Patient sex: F
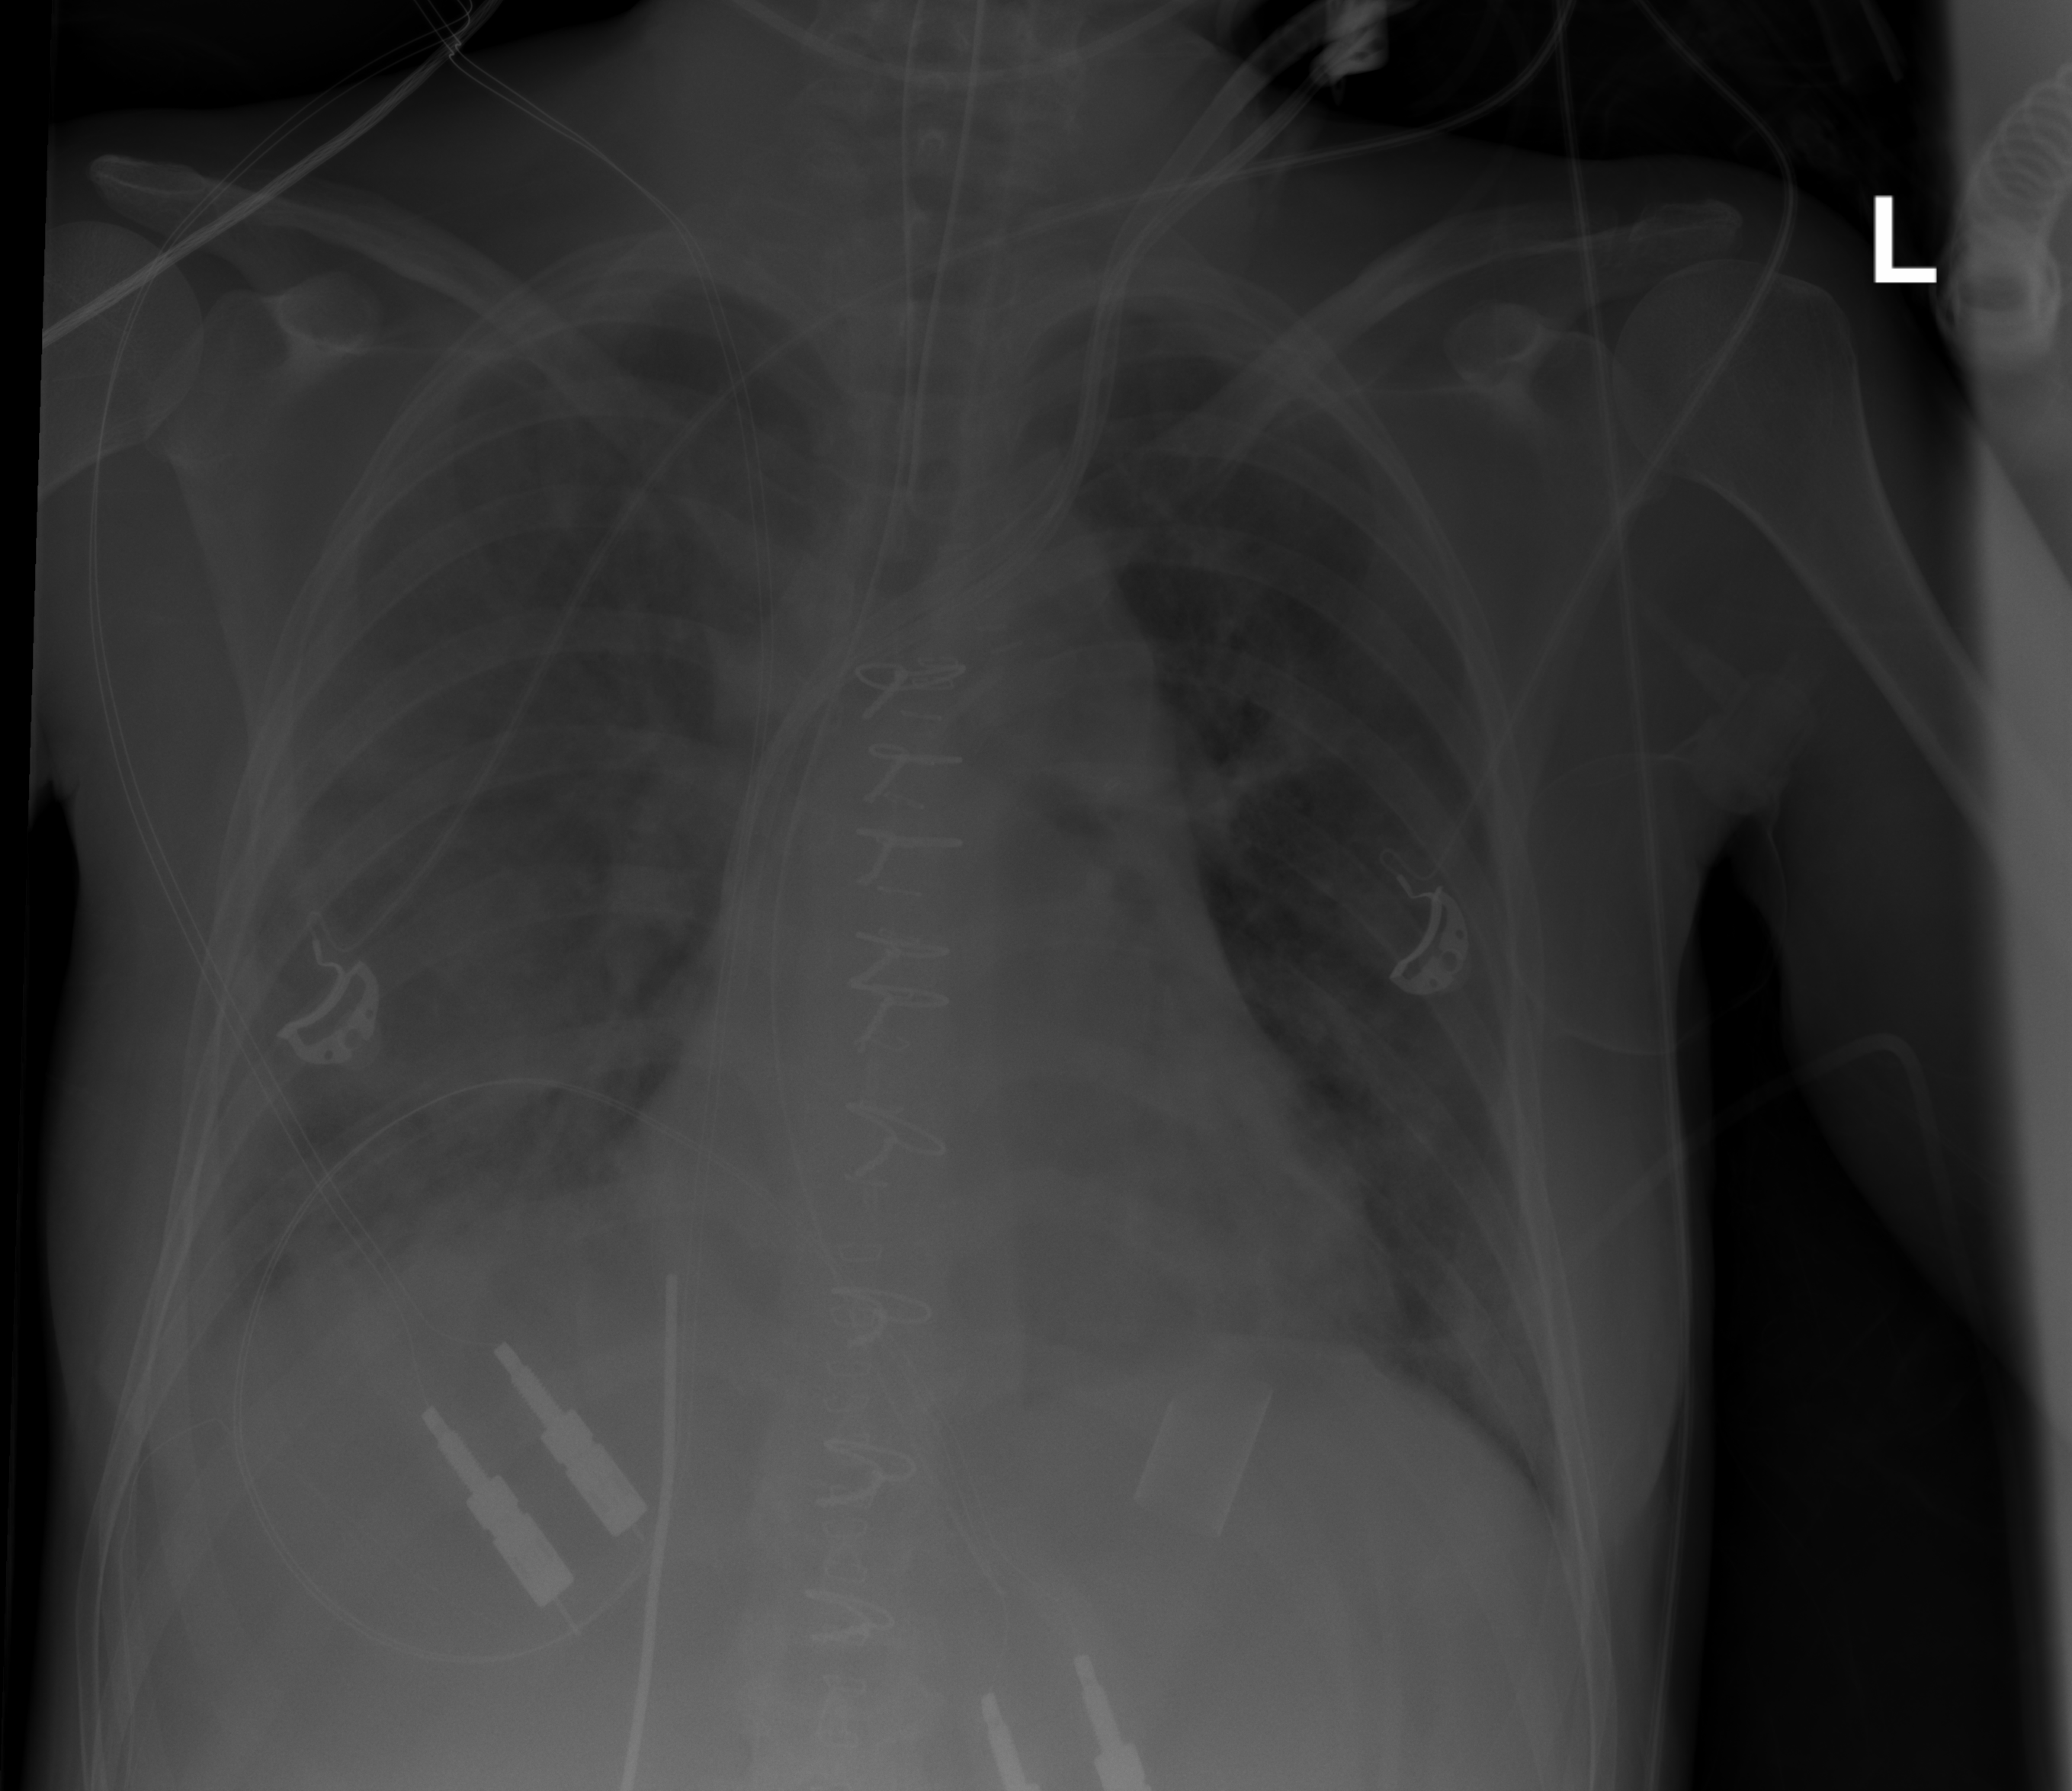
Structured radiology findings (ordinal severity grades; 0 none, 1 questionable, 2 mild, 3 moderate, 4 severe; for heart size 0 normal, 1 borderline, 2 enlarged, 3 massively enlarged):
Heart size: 2
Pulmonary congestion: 2
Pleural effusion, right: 2
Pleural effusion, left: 0
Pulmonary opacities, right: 3
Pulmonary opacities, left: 2
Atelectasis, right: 3
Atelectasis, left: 2